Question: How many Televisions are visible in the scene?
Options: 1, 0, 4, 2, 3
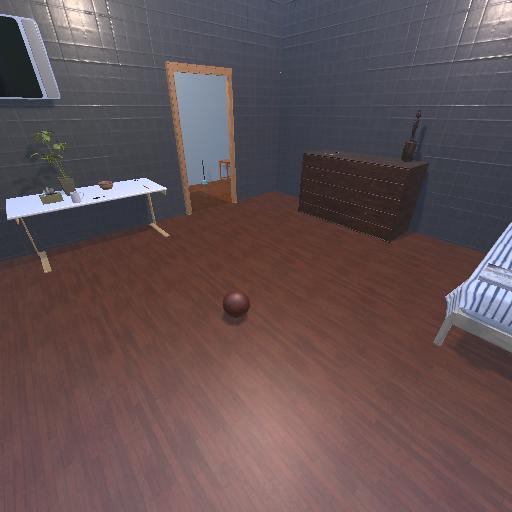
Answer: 1